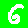
Digit: 6